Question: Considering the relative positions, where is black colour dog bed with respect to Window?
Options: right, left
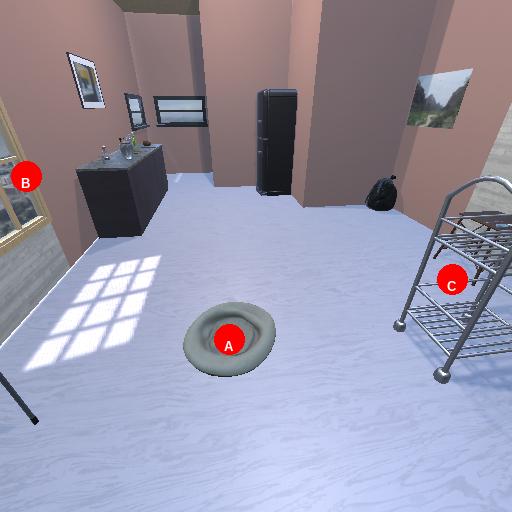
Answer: right